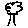
Label: tree